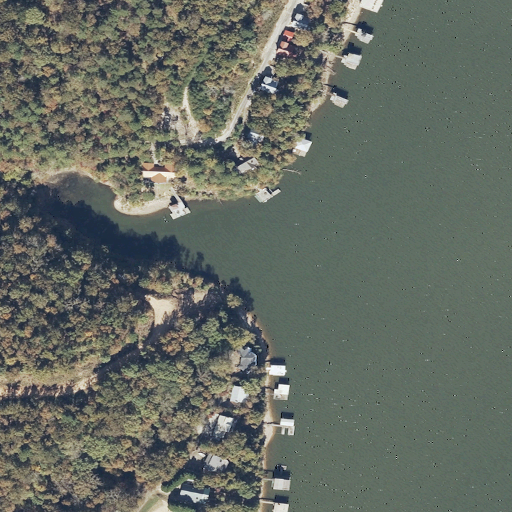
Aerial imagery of valley in Mississippi named Chalk Mine Hollow containing open water, deciduous forest, shrub, mixed forest, pasture, low intensity development, barren land, medium intensity development, grassland, and open development